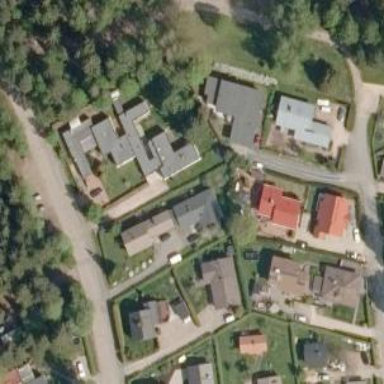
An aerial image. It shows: Residential area.